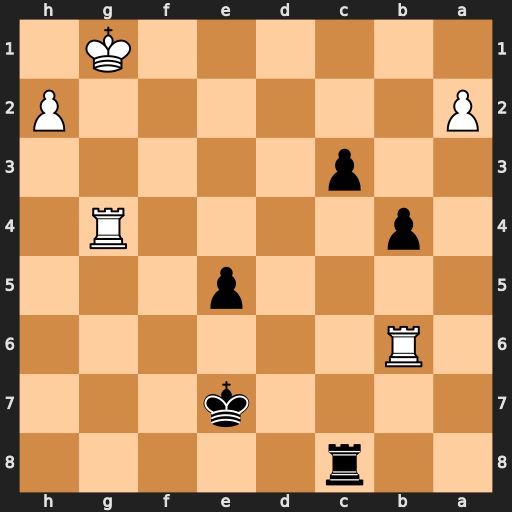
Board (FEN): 2r5/4k3/1R6/4p3/1p4R1/2p5/P6P/6K1
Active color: b
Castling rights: -
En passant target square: -
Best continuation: c2 Rg7+ Kf8 Rc7 Rxc7